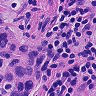
Metastatic tissue present: yes